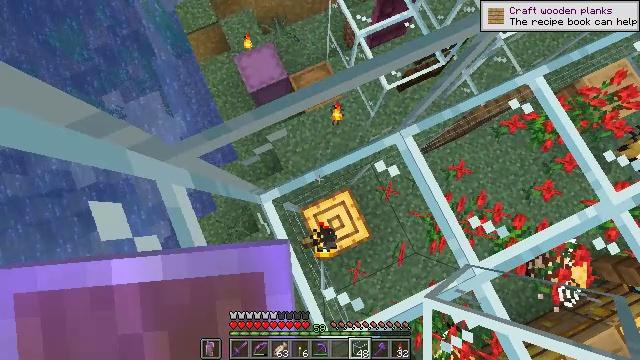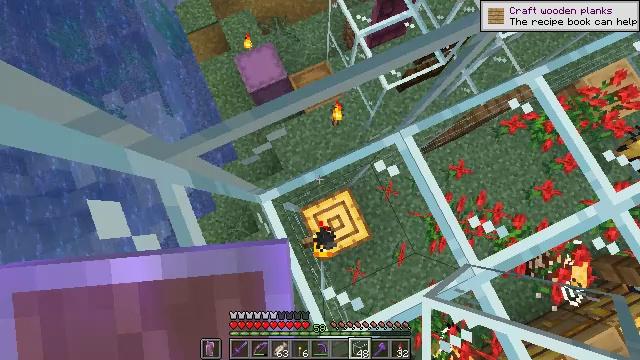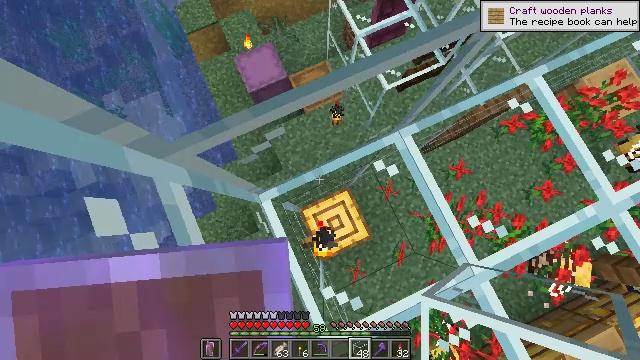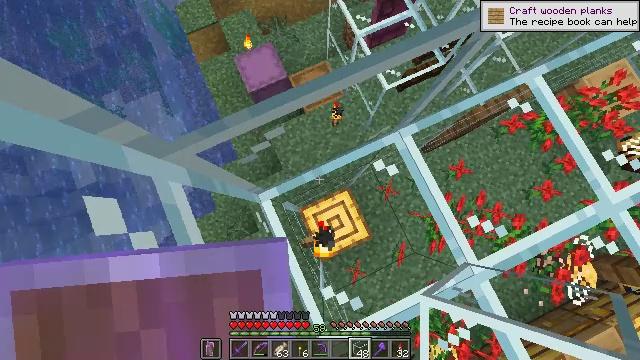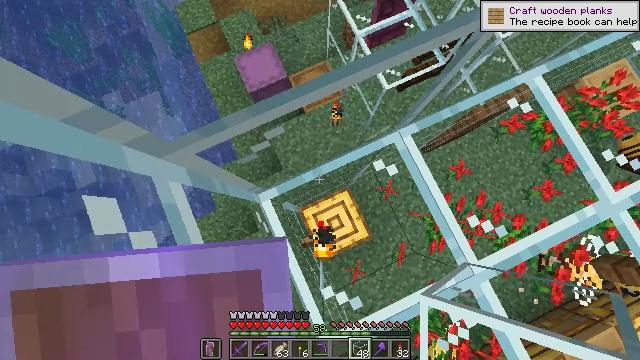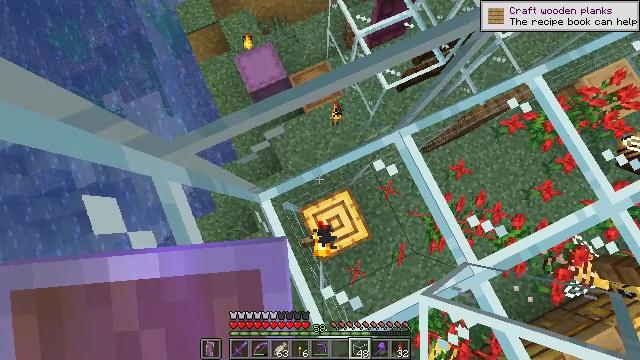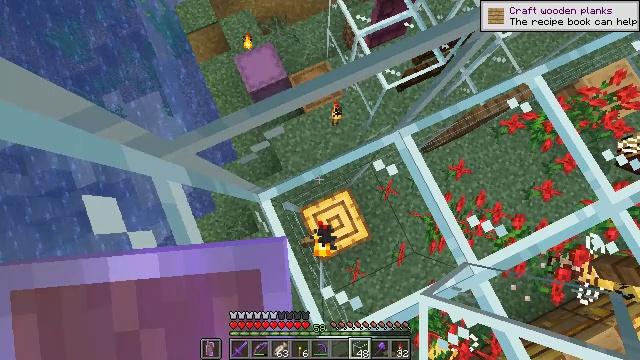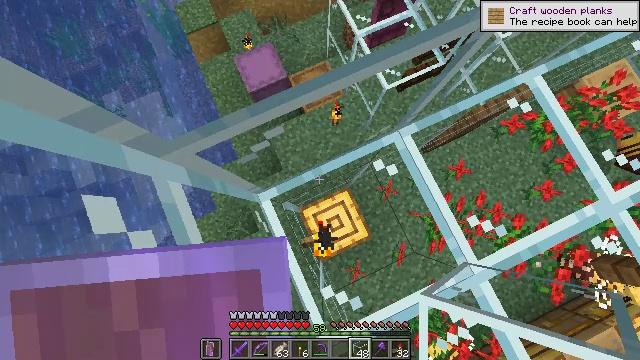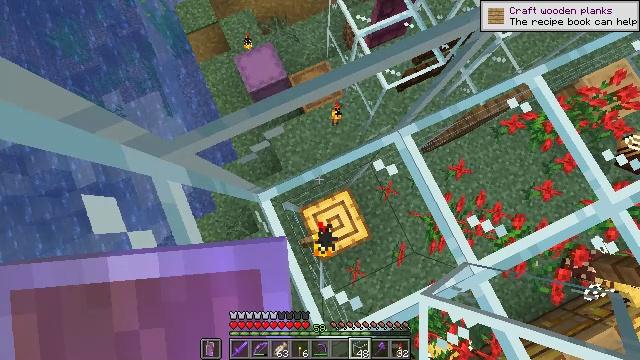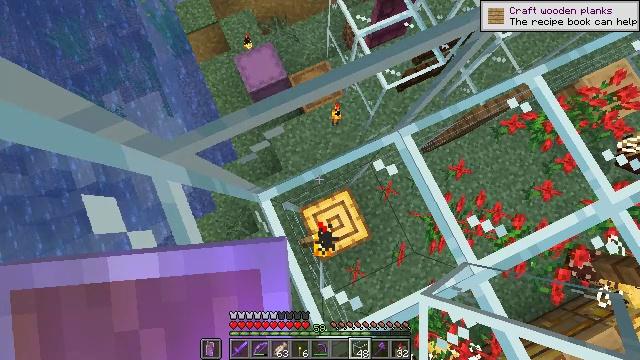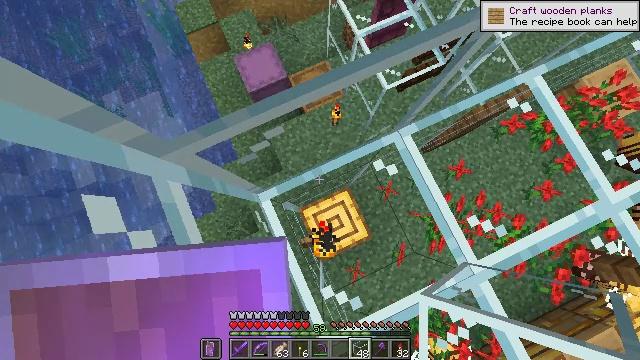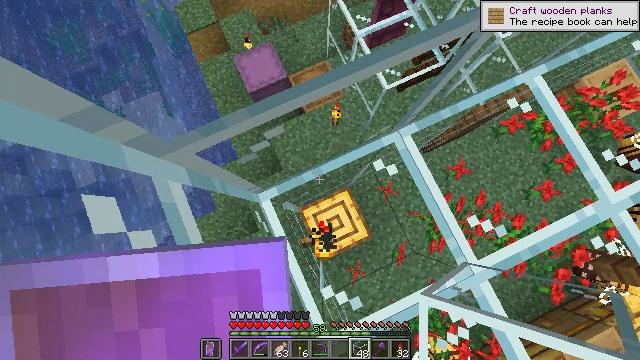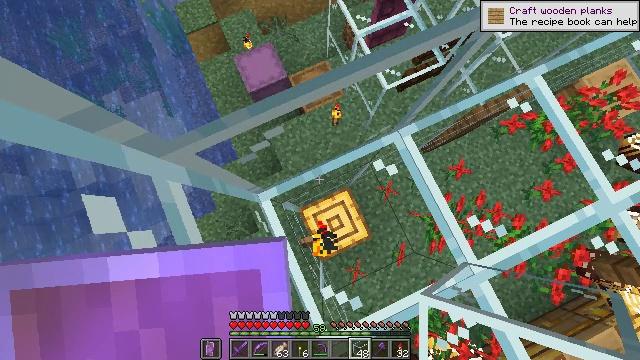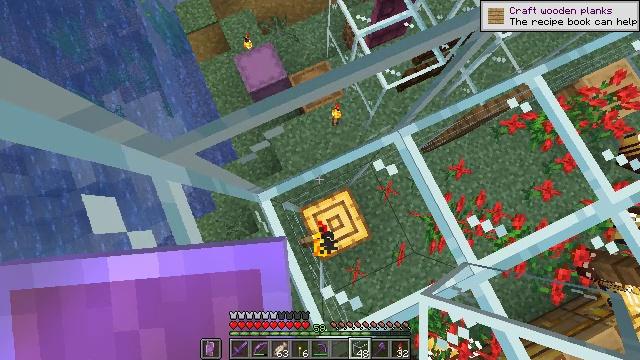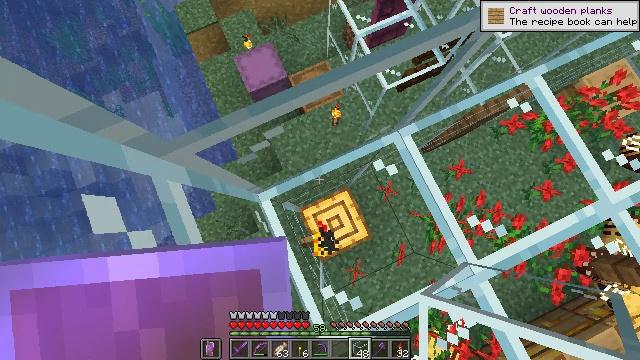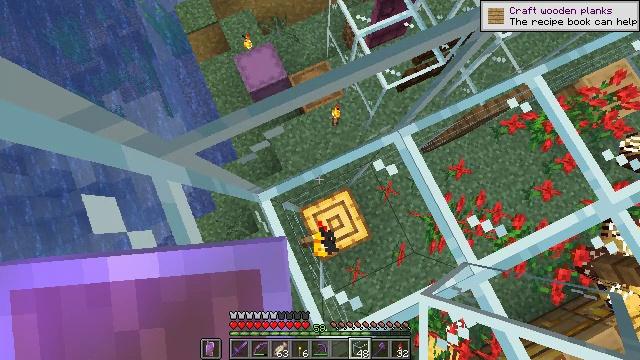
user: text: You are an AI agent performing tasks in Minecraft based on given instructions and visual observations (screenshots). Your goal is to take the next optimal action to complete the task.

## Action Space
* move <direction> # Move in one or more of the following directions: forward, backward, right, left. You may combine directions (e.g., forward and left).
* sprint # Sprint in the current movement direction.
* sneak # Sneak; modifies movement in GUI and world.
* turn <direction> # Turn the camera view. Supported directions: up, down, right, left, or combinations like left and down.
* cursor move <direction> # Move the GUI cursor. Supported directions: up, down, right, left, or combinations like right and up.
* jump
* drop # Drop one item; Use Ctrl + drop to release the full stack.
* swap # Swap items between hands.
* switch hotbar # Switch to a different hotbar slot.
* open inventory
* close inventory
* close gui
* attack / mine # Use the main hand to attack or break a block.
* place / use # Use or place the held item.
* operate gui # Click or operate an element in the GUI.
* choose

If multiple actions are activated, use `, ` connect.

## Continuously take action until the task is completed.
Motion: motion action
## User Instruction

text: Break the glass block.
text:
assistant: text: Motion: no_op
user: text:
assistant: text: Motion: no_op
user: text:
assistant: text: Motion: no_op
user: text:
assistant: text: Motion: no_op
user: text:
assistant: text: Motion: no_op
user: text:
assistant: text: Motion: no_op
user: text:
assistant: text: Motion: no_op
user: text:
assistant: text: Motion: no_op
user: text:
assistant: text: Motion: no_op
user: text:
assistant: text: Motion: no_op
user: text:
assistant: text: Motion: no_op
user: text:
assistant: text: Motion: no_op
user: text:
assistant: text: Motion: no_op
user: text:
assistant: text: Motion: no_op
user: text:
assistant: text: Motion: no_op
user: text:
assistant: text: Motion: no_op
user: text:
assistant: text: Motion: no_op
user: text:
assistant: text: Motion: move back
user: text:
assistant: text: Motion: move back
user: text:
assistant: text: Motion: move back
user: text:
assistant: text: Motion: move back
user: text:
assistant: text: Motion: move back
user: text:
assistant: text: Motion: move back
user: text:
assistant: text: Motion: move back
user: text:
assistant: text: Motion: turn up
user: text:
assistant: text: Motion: turn right and up
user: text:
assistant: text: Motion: turn up
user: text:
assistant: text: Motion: turn up
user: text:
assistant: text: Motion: no_op
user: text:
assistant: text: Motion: sneak